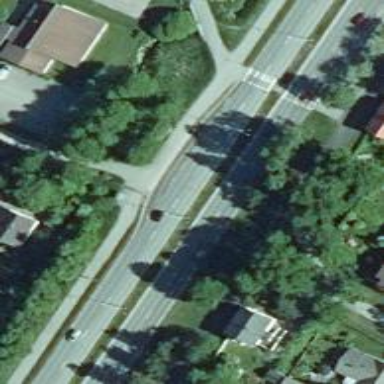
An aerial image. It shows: Asphalt cycleway.